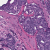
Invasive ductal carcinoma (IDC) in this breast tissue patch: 0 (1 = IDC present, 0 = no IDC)